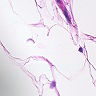
Metastatic tissue present: no